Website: apple
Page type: receipt
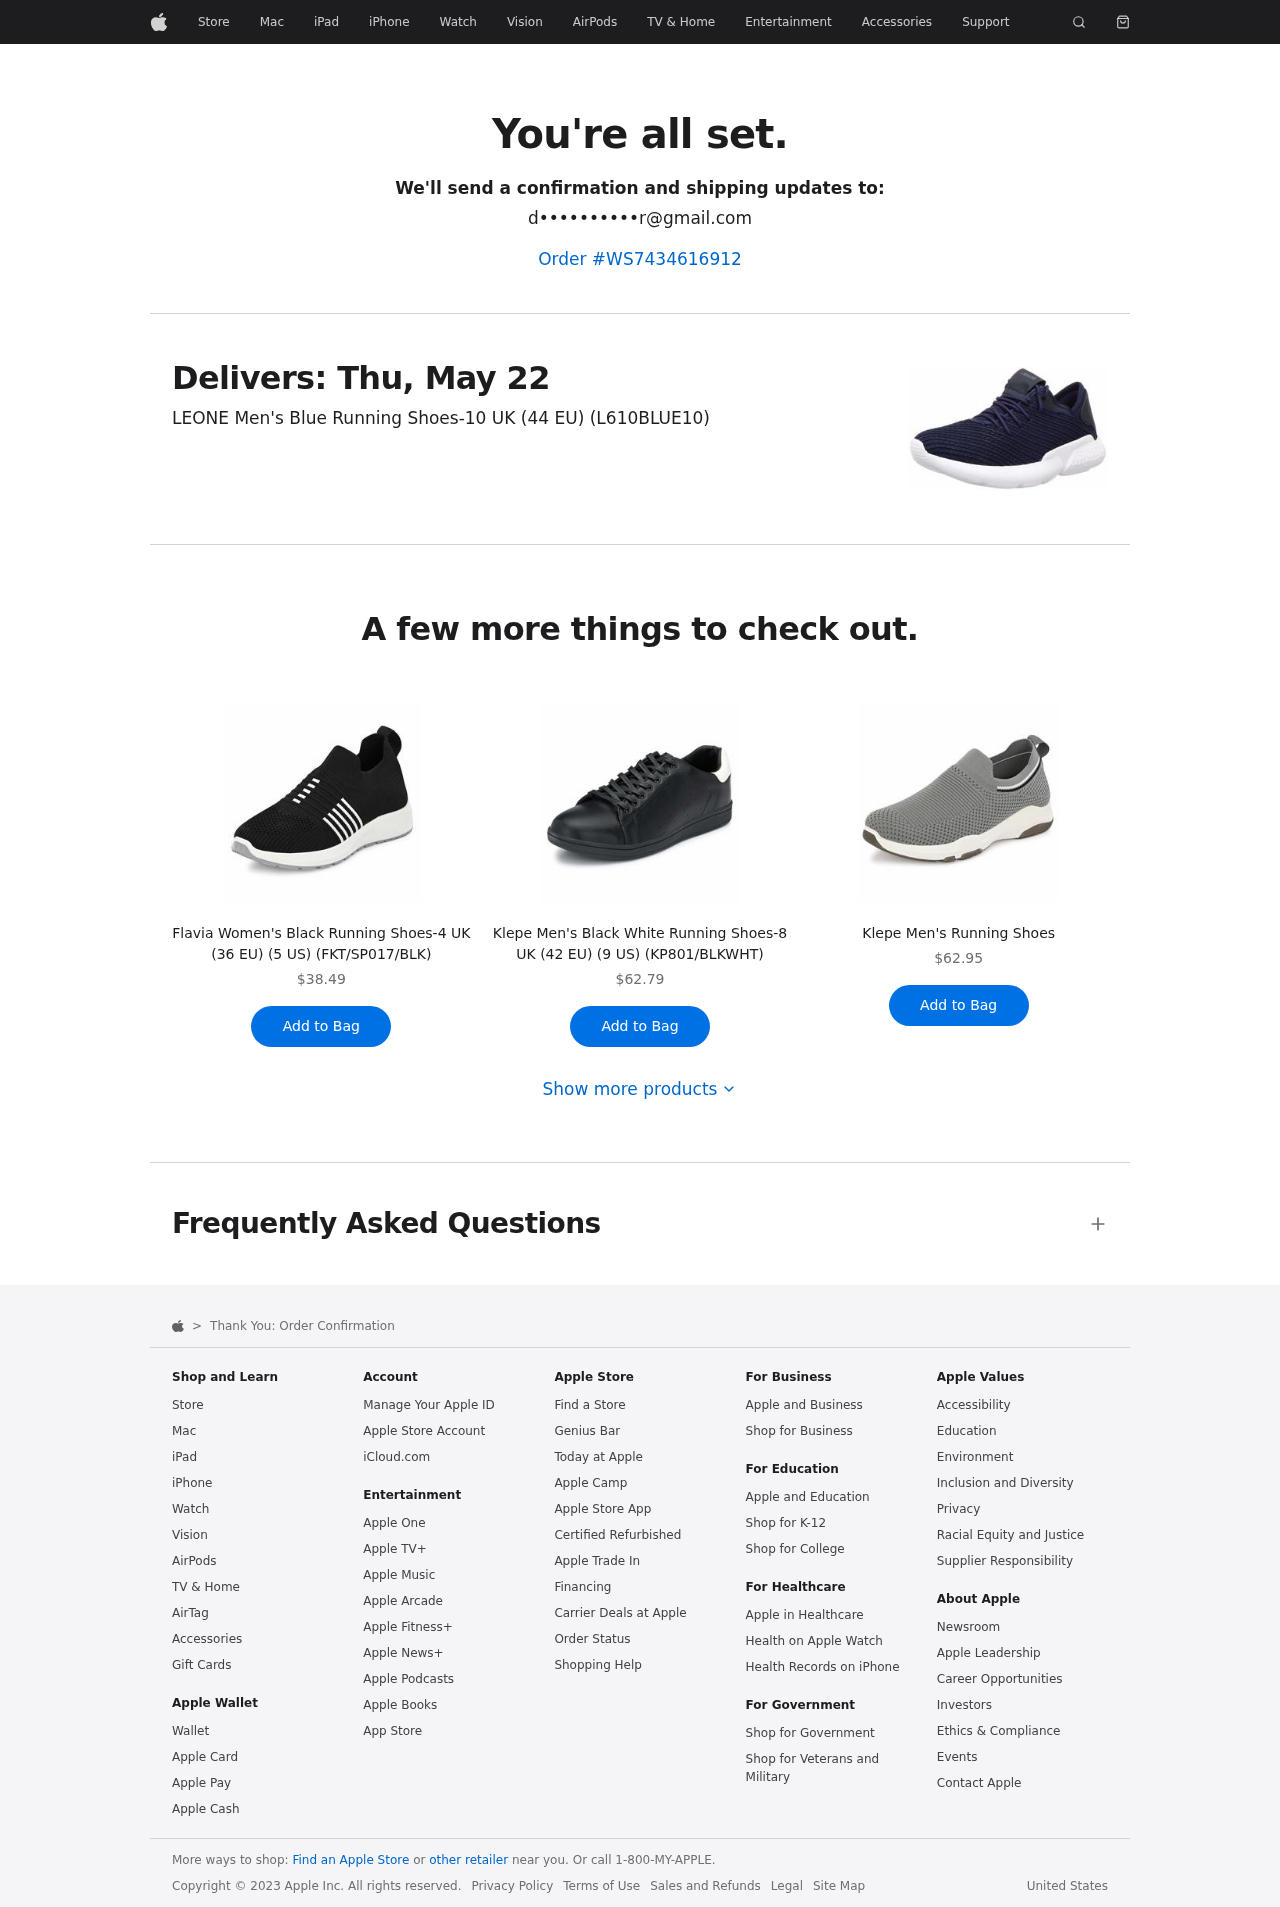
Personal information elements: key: PII_EMAIL
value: d••••••••••r@gmail.com
Product elements: key: PRODUCT1_NAME
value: LEONE Men's Blue Running Shoes-10 UK (44 EU) (L610BLUE10)
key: PRODUCT2_NAME
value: Flavia Women's Black Running Shoes-4 UK (36 EU) (5 US) (FKT/SP017/BLK)
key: PRODUCT2_PRICE
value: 38.49
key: PRODUCT3_NAME
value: Klepe Men's Black White Running Shoes-8 UK (42 EU) (9 US) (KP801/BLKWHT)
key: PRODUCT3_PRICE
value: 62.79
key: PRODUCT4_NAME
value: Klepe Men's Running Shoes
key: PRODUCT4_PRICE
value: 62.95
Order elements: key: ORDER_ID
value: Order #WS7434616912
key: ORDER_DELIVERY_DATE
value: Delivers: Thu, May 22